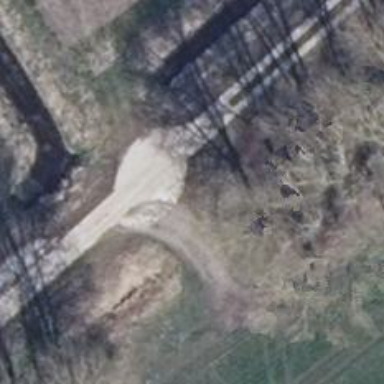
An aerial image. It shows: Well-maintained track road with grade 1 tracktype.